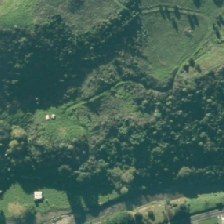
Land cover: low_producing_grassland